Question: I have five database tables:
- - - - -
> a document template is composed of areas
an area is composed of zones
a documentTemplate is composed of keyWords
this is my class diagram :

how do i split the circular reference between these tables ?
thank you in advance for your help
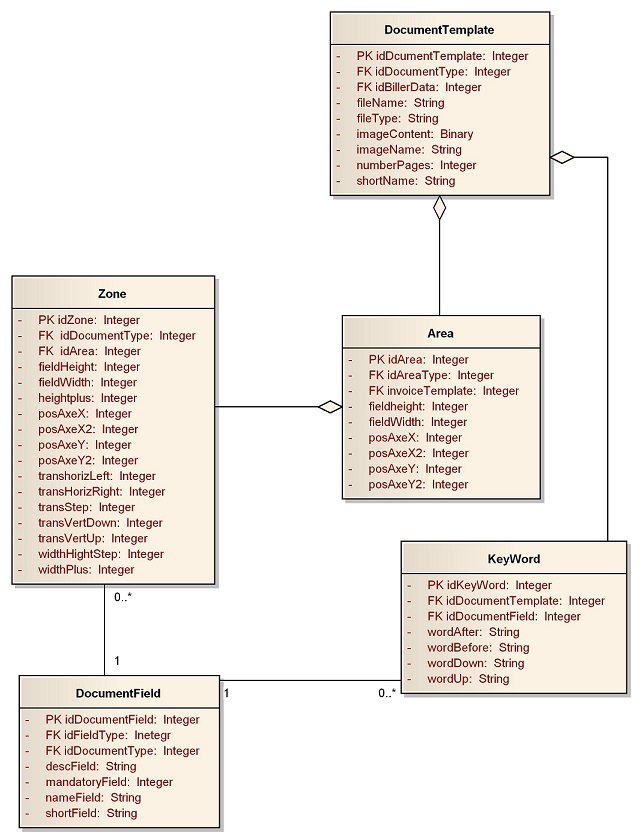
Answer: A simple way is to make both associations of DocumentField unidirectional (either towards DocumentField or vice versa).
Bidirectional associations are a common source of circular dependencies in a model and should be rarely used - basically between very close elements in the same scope. Then they cannot cause this kind of problems.
If this solution is not good for you, I suggest to try to break this 5 classes in 2 or 3 packages and then concentrate on removing circular dependencies between the packages and not single classes.